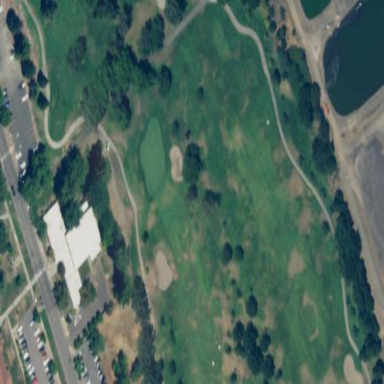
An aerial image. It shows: Rough grass surface in golf course setting.